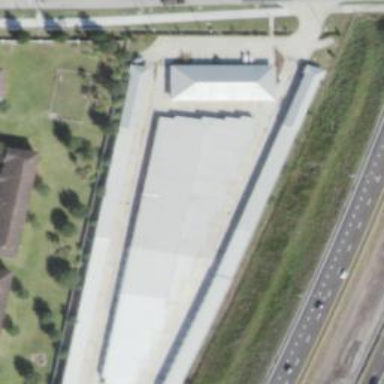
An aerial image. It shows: Building housing storage rental shop.